Question: I have tried to Insert a value into a table in MySQL but I can't make it work. I am using the following queries:
'''
INSERT into articulo values (32,'Sala',CAST('$10,000.45999' AS DECIMAL(10,5)),40.2399,<PHONE>,3,'kid 3');
'''
MySQL shows the following error:
'''
1 row(s) affected, 1 warning(s): 1292 Truncated incorrect DECIMAL value: '$10,000.45999'
'''
And it shows the following into the table:

Of course I created the table 'articulo' before:
'''
CREATE Table articulo
(
id_art int NOT NULL,
nom_art varchar (25) DEFAULT 'XXXXXXXXXXXXX',
prec_art decimal (10,5) DEFAULT 0.000,
peso_art decimal (10,5),
existencia float,
color_art int, CONSTRAINT chk_color1 CHECK (color_art between 0 and 20),
um_art varchar (10) DEFAULT 'DEF_PZA',
primary key (id_art)
);
'''
I have seen many examples for Casting but all of them use the cast function under a select
statement.
Any idea how I can do in order to perform what I want?
I want to store $10,000.45999 into the table as a decimal value.
This would be 10000.45999
Thanks for your support!
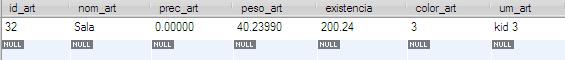
Answer: You can insert the value by fixing up the number. For your case, this should work:
'''
INSERT into articulo
SELECT 32, 'Sala',
CAST(REPLACE(REPLACE('$10,000.45999', ',', ''), '$', '') AS DECIMAL(10,5)),
40.2399, <PHONE>, 3, 'kid 3';
'''
Strictly speaking, the 'cast()' is not necessary, but I like to avoid implicit conversions -- these can lead to hard-to-detect problems.
As a note: it is a good idea to include the column list in the 'insert' statement.